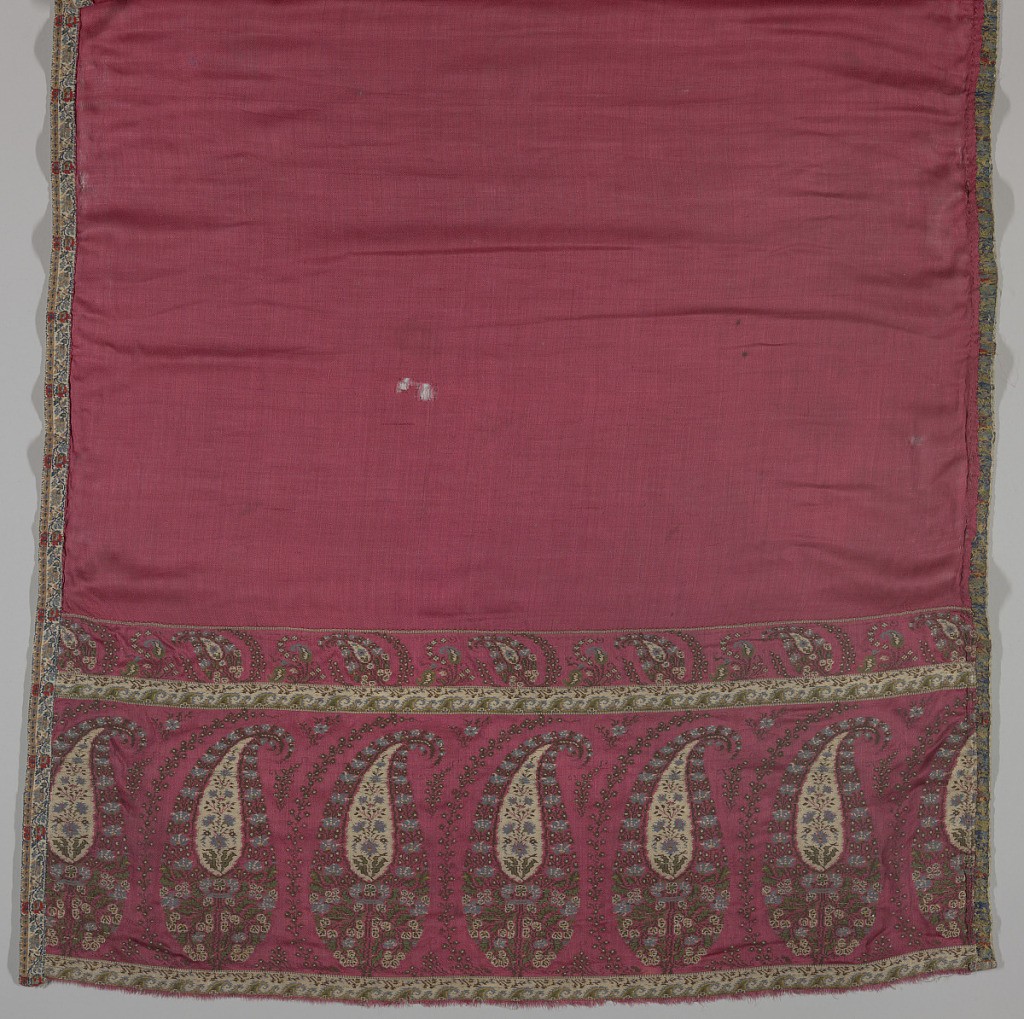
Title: Shawl
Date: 19th century
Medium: silk and wool Technique: twill weave with supplementary weft patterning
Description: Paisley design on red cloth. Six large cone motifs on both ends of shawl. Plain red silk has been stitched to the paisley borders. A brocaded band is stitched all around the shawl. Light blue, green, dark brown, and red are the predominant colors.